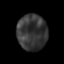
Tissue: prostate
Cell type: T cells
Senescence score: 0.321
Nuclear area (px): 1055
Mean DAPI intensity: 54.625